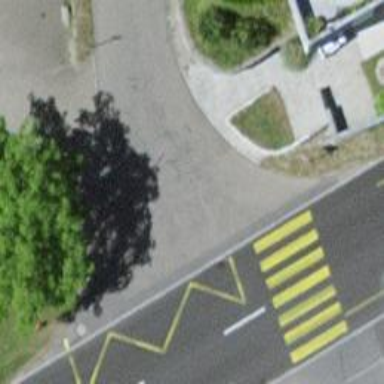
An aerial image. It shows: Sidewalk.